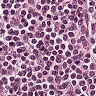
Metastatic tissue present: no